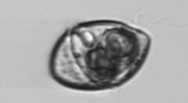
Label: Gyrodinium